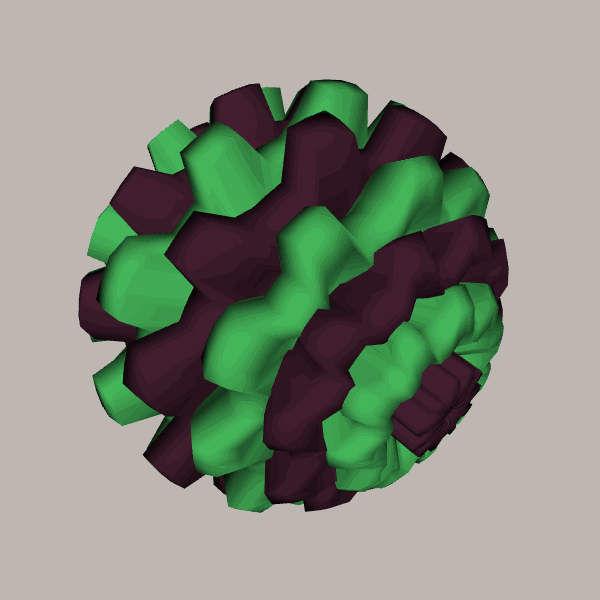
Background: light